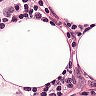
Metastatic tissue present: no